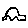
Label: car